Question: I am using the following to send emails which works on localhost but not my server.
'''
// server
Meteor.startup(function () {
process.env.MAIL_URL="smtp://uername%40gmail.com:password@smtp.gmail.com:465/";
});
'''
I get the follow error in my logs(it seems like google is blocking it for some reason,
'''
[162.243.52.235] 534-5.7.14 Learn more at
534 5.7.14 https://support.google.com/mail/bin/answer.py?answer=78754 l10sm1017845qae.41 - gsmtp
at SMTPClient._actionAUTHComplete (/opt/meteor/app/programs/server/npm/email/main/node_modules/simplesmtp/lib/client.js:826:23)
at SMTPClient._onData (/opt/meteor/app/programs/server/npm/email/main/node_modules/simplesmtp/lib/client.js:329:29)
at CleartextStream.EventEmitter.emit (events.js:95:17)
at CleartextStream.<anonymous> (_stream_readable.js:746:14)
at CleartextStream.EventEmitter.emit (events.js:92:17)
at emitReadable_ (_stream_readable.js:408:10)
at _stream_readable.js:401:7
at process._tickCallback (node.js:415:13)
'''
This is the event that I think sends initiates the email sending. I know that meteor is now setup to use mailgun,
'''
Template.forgotPassword.events({
'submit #forgotPasswordForm': function(e, t) {
e.preventDefault();
var forgotPasswordForm = $(e.currentTarget),
email = trimInput(forgotPasswordForm.find('#forgotPasswordEmail').val().toLowerCase());
if (isNotEmpty(email) && isEmail(email)) {
Accounts.forgotPassword({email: email}, function(err) {
if (err) {
if (err.message === 'User not found [403]') {
Session.set('alert', 'This email does not exist.');
} else {
Session.set('alert', 'We're sorry but something went wrong.');
}
} else {
Session.set('alert', 'Email Sent. Please check your mailbox to reset your password.');
}
});
}
return false;
},
'click #returnToSignIn': function(e, t) {
Session.set('showForgotPassword', null);
return false;
},
});
'''
Packages already installed

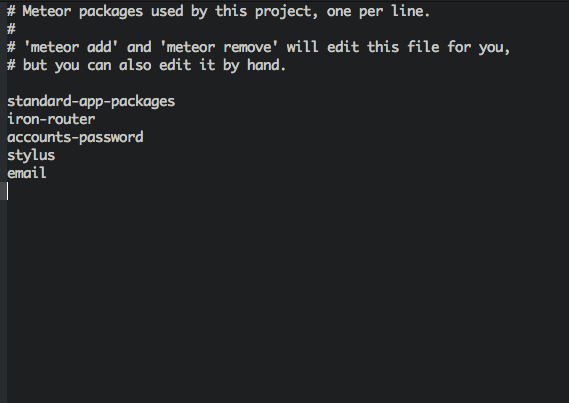
Answer: You need to URL encode your username and password else Meteor confuses the two '@' signs with each other.
You could do this in your JS console (with 'encodeURIComponent(username)') and usually end up with something like
'''
user%40gmail.com:password@smtp.gmail.com:465
'''
You could use Mailgun in the same way, or Mandrill, or any other smtp provider. It's just the username format causing the issues.